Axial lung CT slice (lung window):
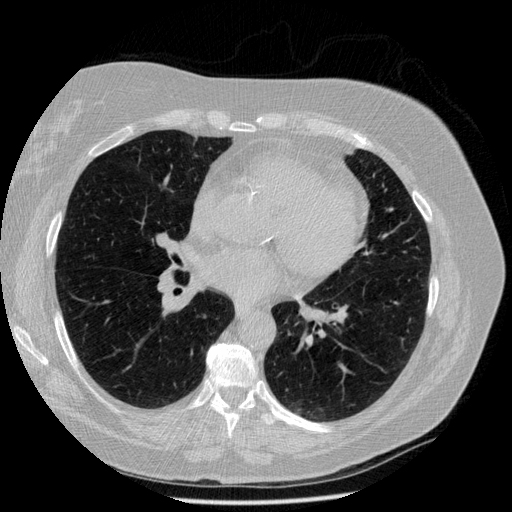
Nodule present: no